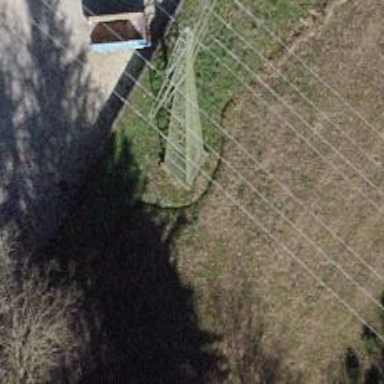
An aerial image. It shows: Lattice structure tower used for power transmission.